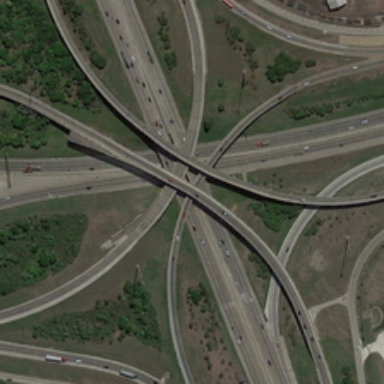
Many green trees and meadows are near a viaduct .